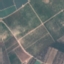
Label: PermanentCrop